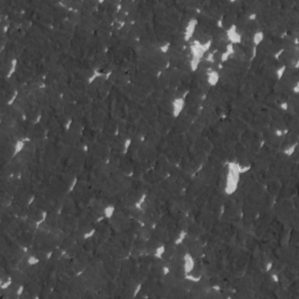
Label: frost